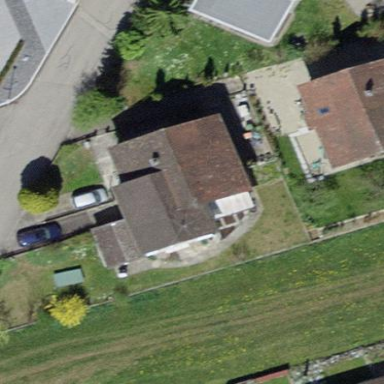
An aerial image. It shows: Detached building.